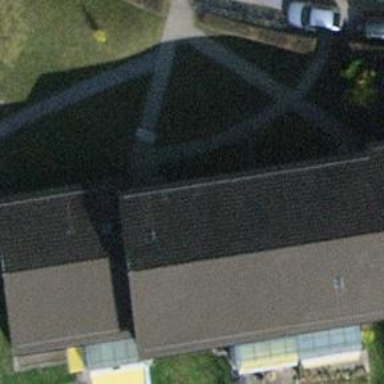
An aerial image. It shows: Path made of paving stones.